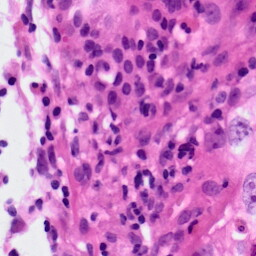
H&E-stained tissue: Lung